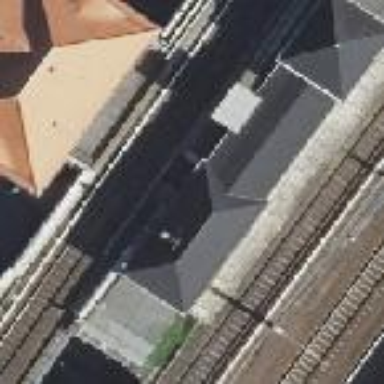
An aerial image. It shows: Train station building.